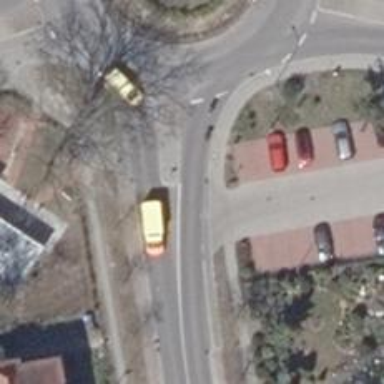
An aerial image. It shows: Tertiary road with asphalt surface and cycle track on the right side.